Question: I have following framework dataset:
'''
master <- data.frame (namest = c("A","B", "C","D", "E", "F"),
position =c( 0, 10, 20, 25, 30, 35))
master
namest position
1 A 0
2 B 10
3 C 20
4 D 25
5 E 30
6 F 35
'''
This is bigger map (say road map) where there is name of place and position. Now in second survey we have smaller subsets (many, here just 3).
'''
subset1 <- data.frame (namest = c("I", "A", "ii", "iii", "B"),
position = c(0, 10, 12, 14, 20))
subset1
namest position
1 I 0
2 A 10
3 ii 12
4 iii 14
5 B 20
subset2 <- data.frame (namest = c("E", "vii", "F"), position = c(0, 3,5))
subset2
namest position
1 E 0
2 vii 3
3 F 5
subset3 <- data.frame (namest = c("D", "vi", "v", "C", "iv"),
position = c(0, 2, 3, 5, 8))
subset3
namest position
1 D 0
2 vi 2
3 v 3
4 C 5
5 iv 8
'''
You can see that each subsets have at two names that are common to master, for example D and C in subset3.
Now I want to combine these subsets to make more detailed master. Means that new namest will be positioned in new map. See that some of subset (see subset3) have reverse order compared to master.
Thus expected output is:
'''
subsetalign <- data.frame(subsett = c(rep ("A-B", nrow(subset1)),
rep("C-D", nrow(subset3)),
rep("E-F", nrow(subset2))), namest = c(c("I", "A", "ii", "iii", "B"),
rev (c("D", "vi", "v", "C", "iv")),c("E", "vii", "F")),
position = c(subset1$position, rev (subset3$position), subset2$position))
subsetalign
subsett namest position
1 A-B I 0
2 A-B A 10
3 A-B ii 12
4 A-B iii 14
5 A-B B 20
6 C-D iv 8
7 C-D C 5
8 C-D v 3
9 C-D vi 2
10 C-D D 0
11 E-F E 0
12 E-F vii 3
13 E-F F 5
'''
The output process can be visualized as (I do not mean to create such figure,at this point, just to explain better):

Edits:
It is not simiply rbind due to two things:
(a) The subset are ordered based on how their comman namest are arranged in master file.
For example subset1 (A-B) + subset3 (C-D) + subset2 (E-F), as the order in master is A-B-C-D-E-F
(b) Also if the subset have reverse order than master, they should be reversed.
In subset 3, the order of namest is "D"-"vi"-"v"-"C"-"iv", but in master D comes after C, so this sustet 3 should reversed before binding.
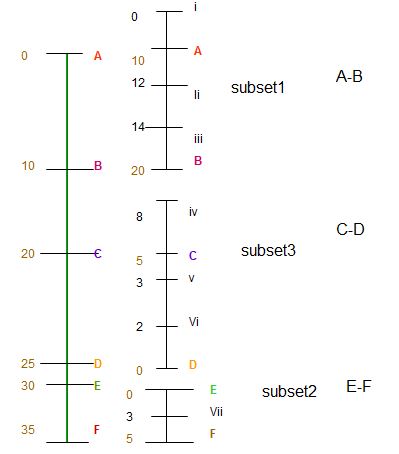
Answer: Suppose the subsets are in a list
'''
subsets <- list(subset1, subset2, subset3)
'''
The location of the anchors in the master are
'''
idx <- lapply(subsets, function(x, y) match(x$namest, y$namest), master)
'''
The orientation of each subset is
'''
orientation <- sapply(idx, function(elt) unique(diff(elt[!is.na(elt)])))
'''
And the position in the master is
'''
position <- sapply(idx, function(elt) min(elt, na.rm=TRUE))
'''
The subsets can be ordered 'subsets[order(position)]', reversed if necessary
'''
updt <- Map(function(elt, dir) {
if (dir == -1)
elt[rev(seq_len(nrow(elt))),]
else elt
}, subsets[order(position)], orientation[order(position)])
'''
and 'rbind'ed together, 'do.call(rbind, updt)'. This is assuming that all intervals in 'master' are represented exactly once.